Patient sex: M
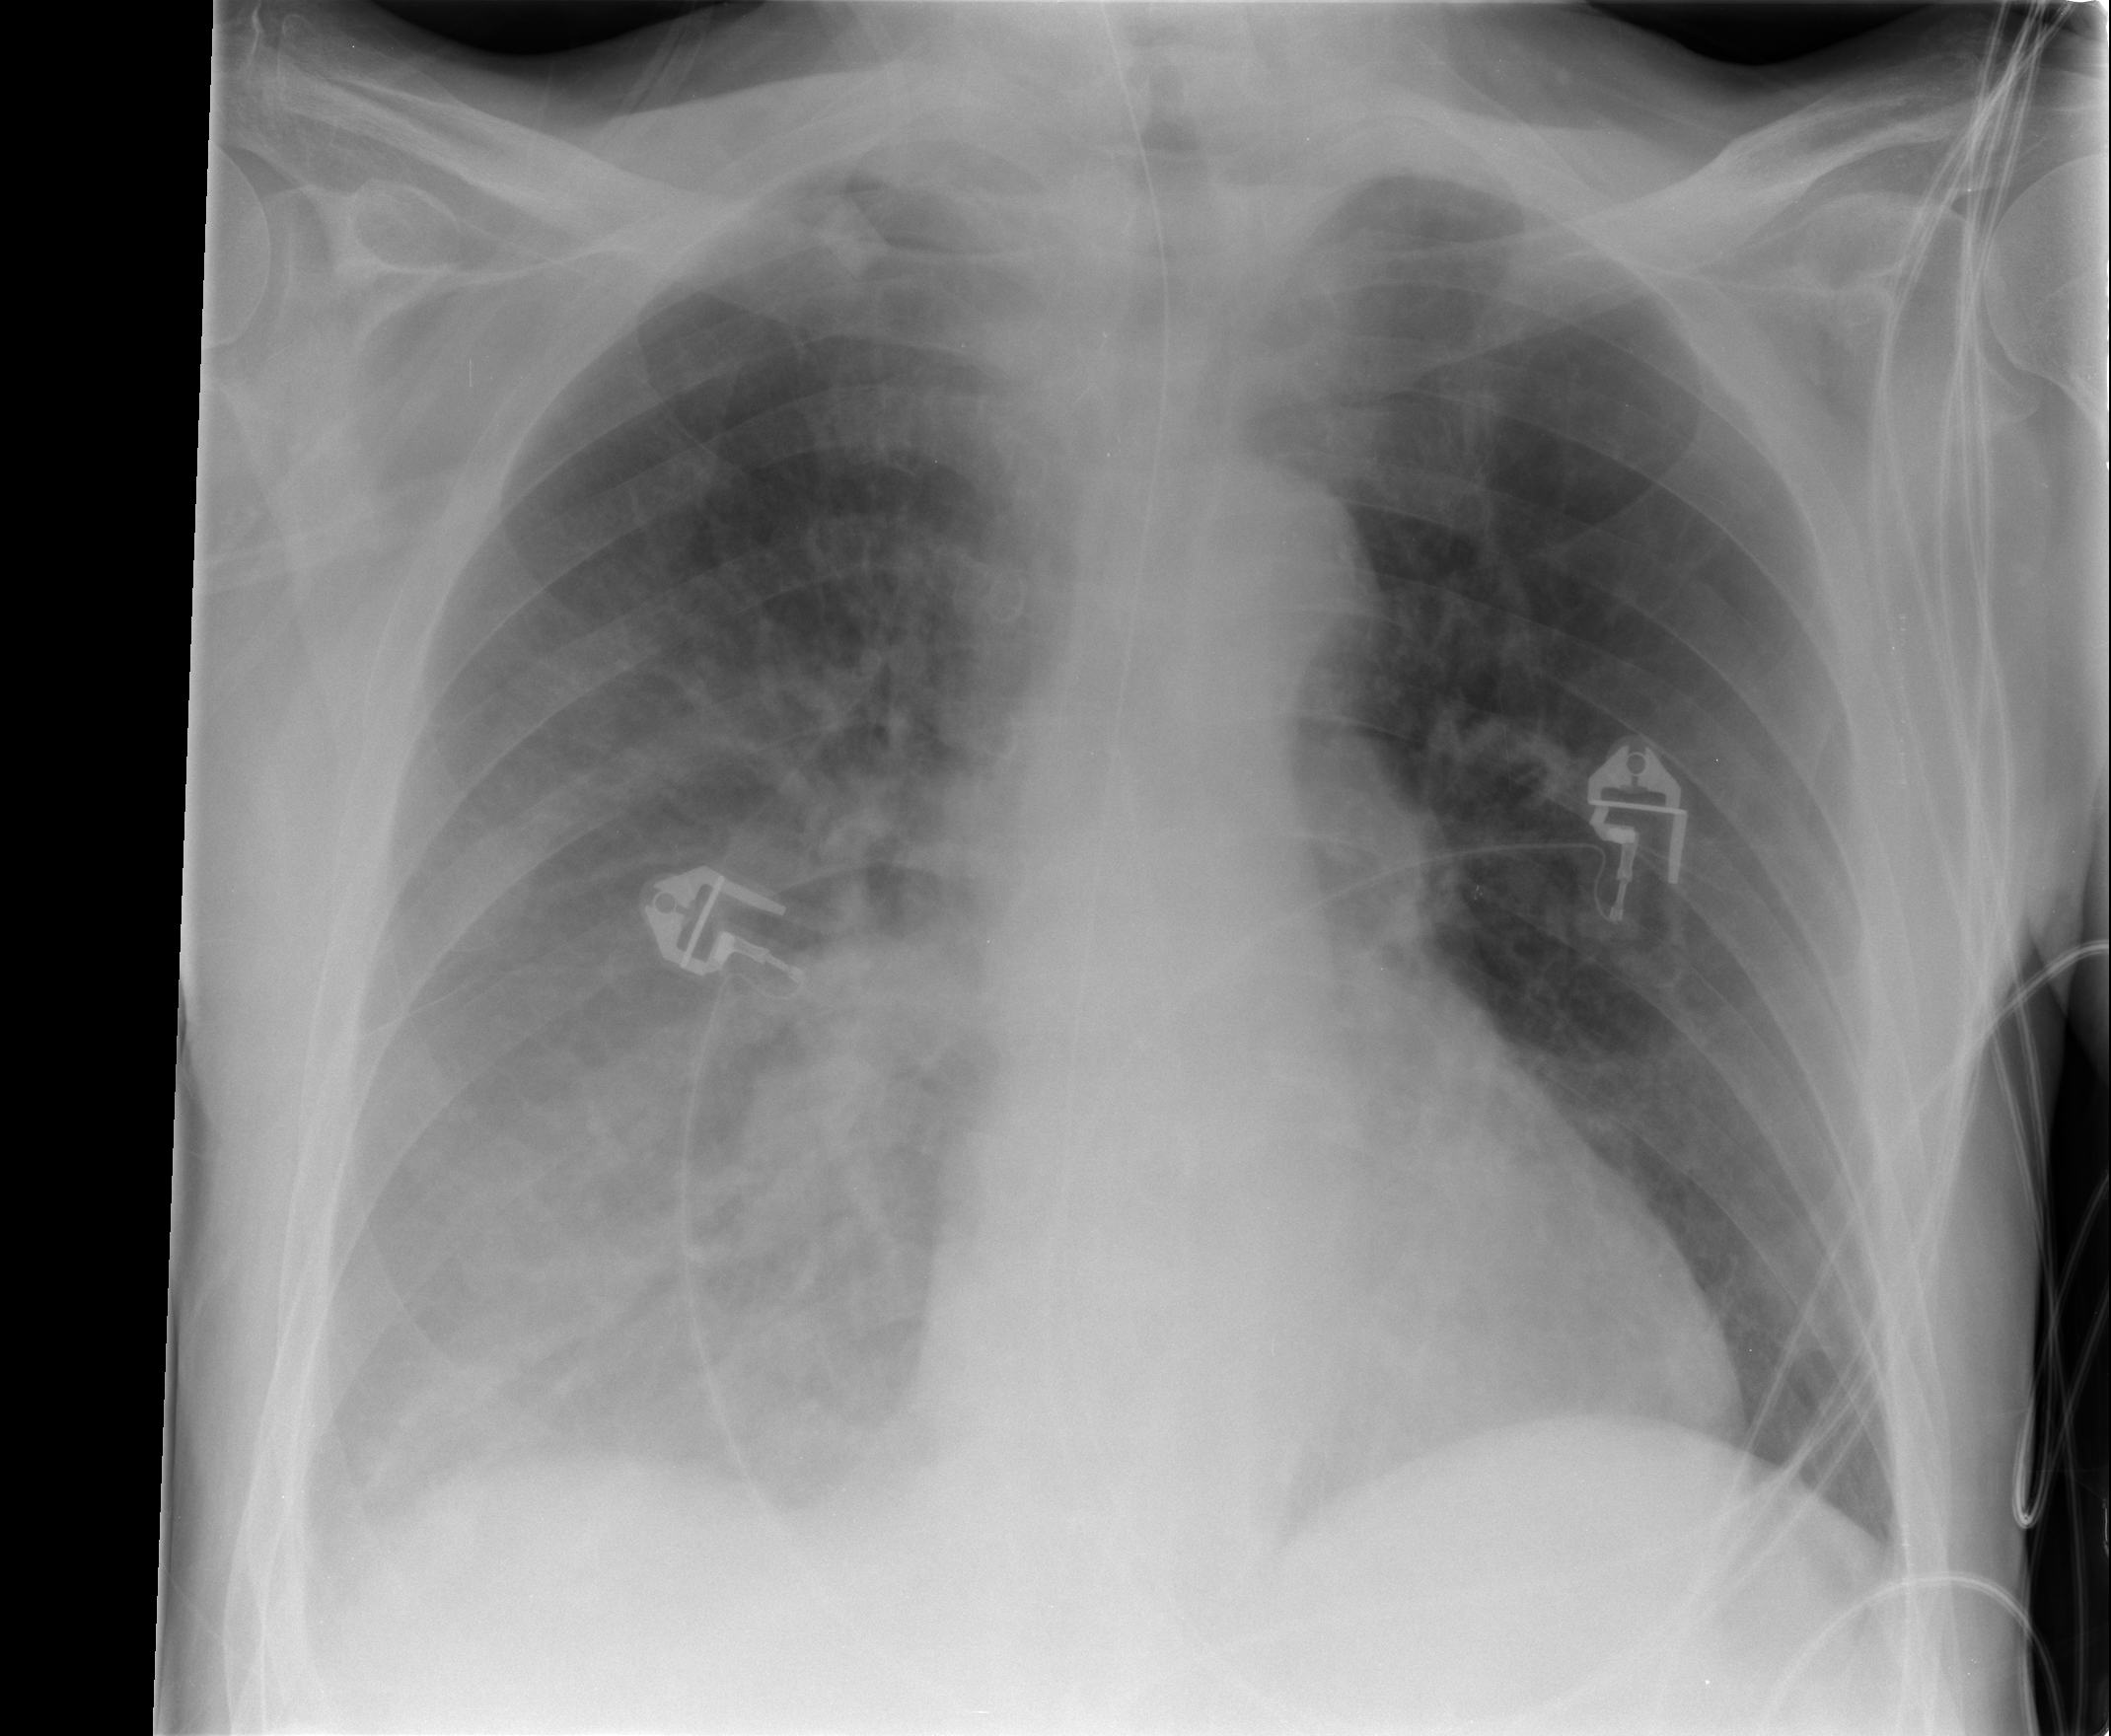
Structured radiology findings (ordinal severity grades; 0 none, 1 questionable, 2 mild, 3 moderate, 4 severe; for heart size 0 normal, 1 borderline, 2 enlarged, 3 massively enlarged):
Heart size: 2
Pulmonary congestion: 2
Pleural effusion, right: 2
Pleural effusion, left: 0
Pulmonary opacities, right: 3
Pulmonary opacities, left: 0
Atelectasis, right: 2
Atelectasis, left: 0